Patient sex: M
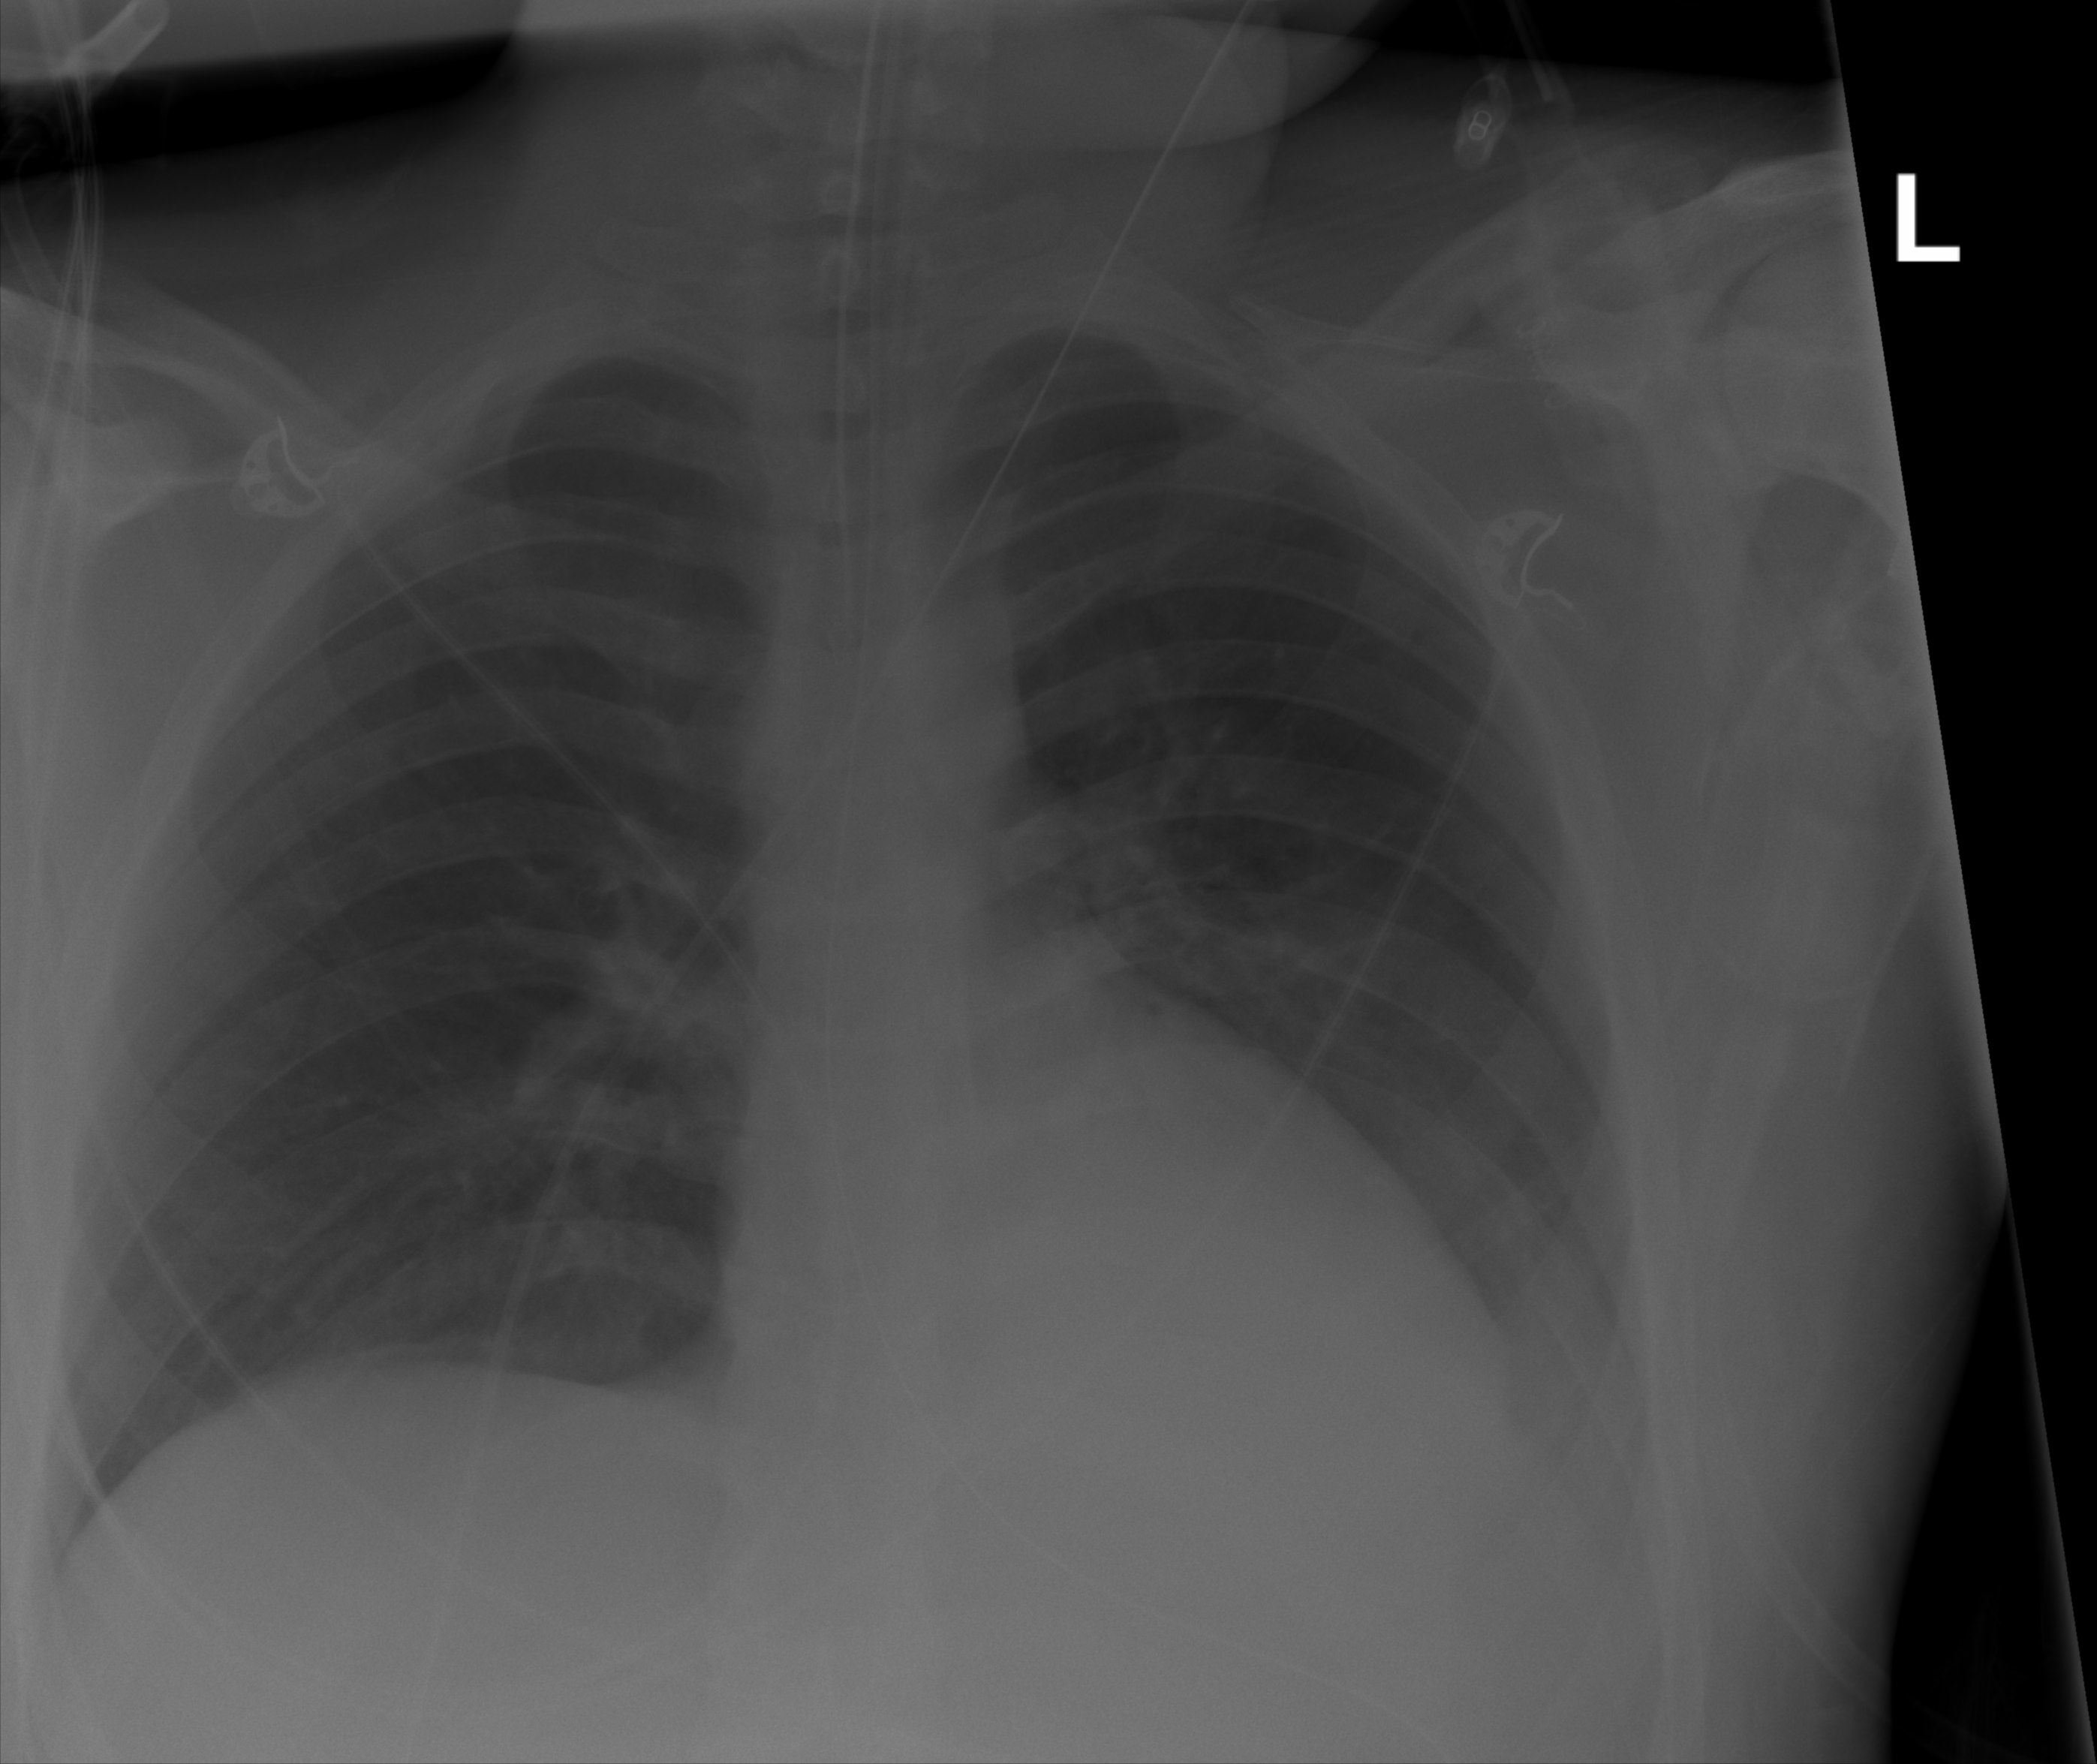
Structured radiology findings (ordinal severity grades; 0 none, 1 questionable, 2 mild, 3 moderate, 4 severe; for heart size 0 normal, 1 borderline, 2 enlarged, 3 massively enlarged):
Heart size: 1
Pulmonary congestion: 0
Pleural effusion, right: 0
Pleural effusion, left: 0
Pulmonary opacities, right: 0
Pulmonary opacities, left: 0
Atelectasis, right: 0
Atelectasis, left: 2